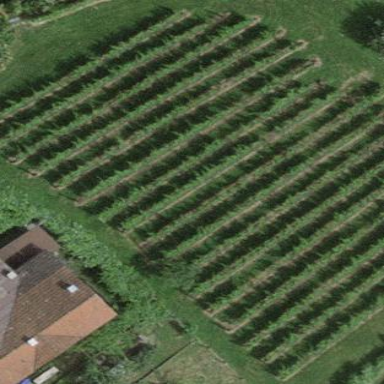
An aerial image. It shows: Vineyard where grapes are grown.